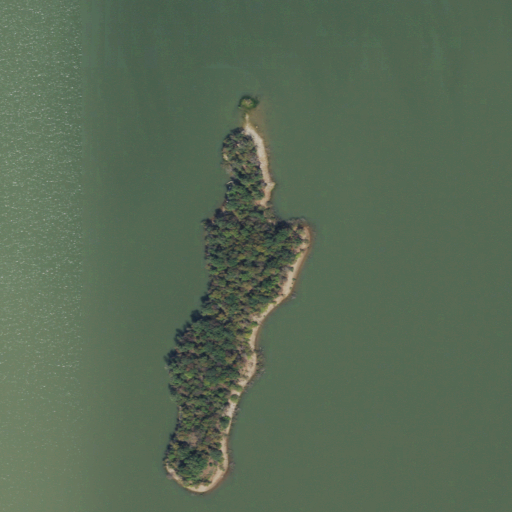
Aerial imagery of island in Texas named Steele Island containing open water and grassland